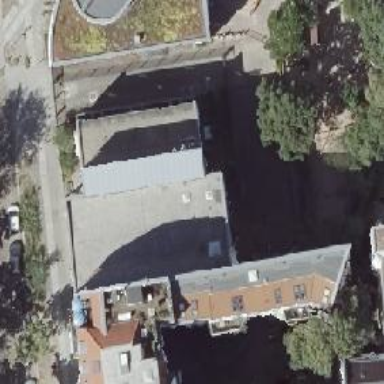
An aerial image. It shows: Building serving as substation.